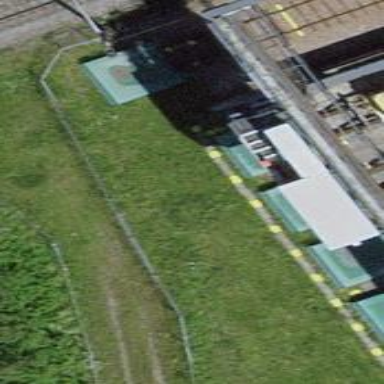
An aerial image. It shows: Railway buffer stop.